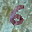
Label: 6